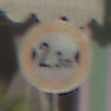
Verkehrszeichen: TatsaechlicheBreite2Komma3
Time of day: MorningAfternoon
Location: Outdoor (Special)
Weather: PartlyCloudy
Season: NotSpecified
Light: Natural